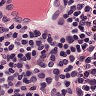
Metastatic tissue present: no